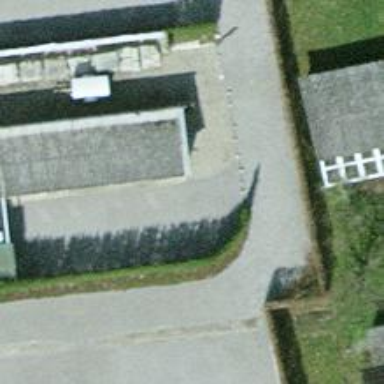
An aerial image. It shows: Hedge barrier.